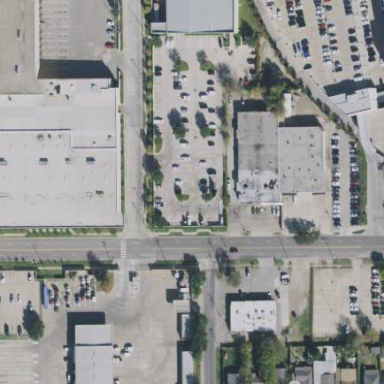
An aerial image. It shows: Parking area with surface.